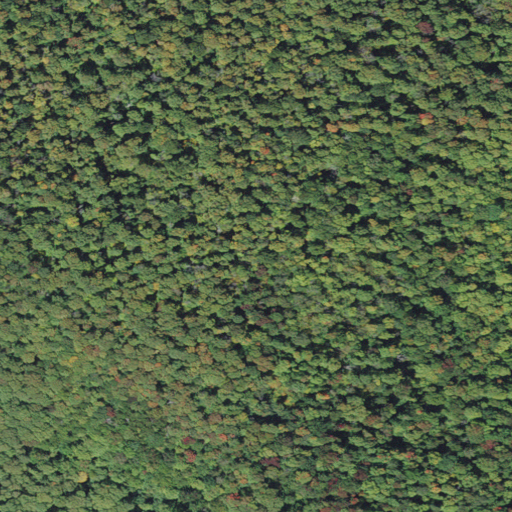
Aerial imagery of mountain in Vermont named Norton Hill containing deciduous forest and mixed forest